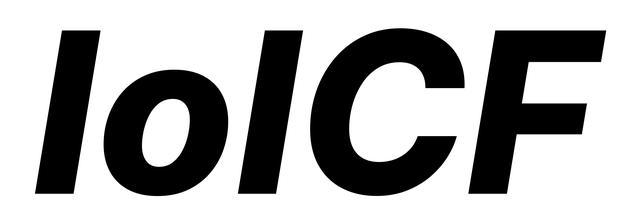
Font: Inter-Italic_ExtraBold_Italic